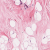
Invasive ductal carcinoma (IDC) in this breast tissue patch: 0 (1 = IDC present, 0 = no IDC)